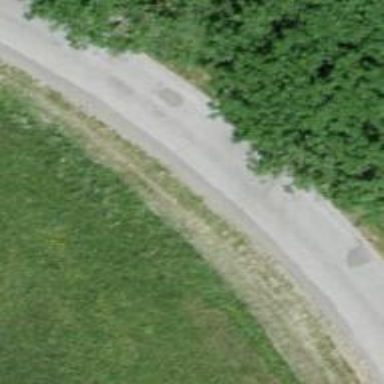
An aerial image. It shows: Tertiary road with asphalt surface.